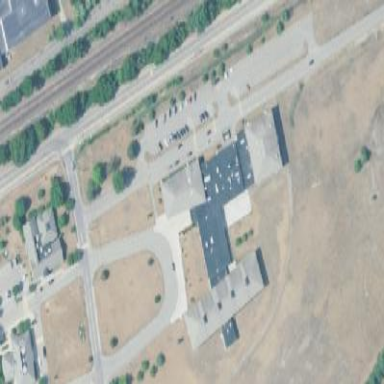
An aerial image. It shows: School building.